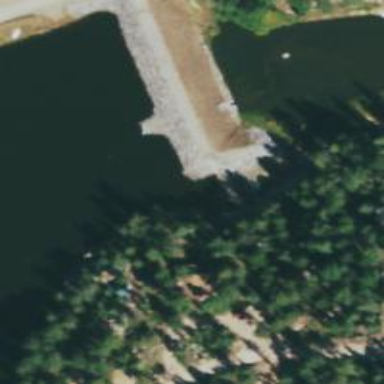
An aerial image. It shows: Dam along waterway.